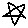
Label: star